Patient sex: M
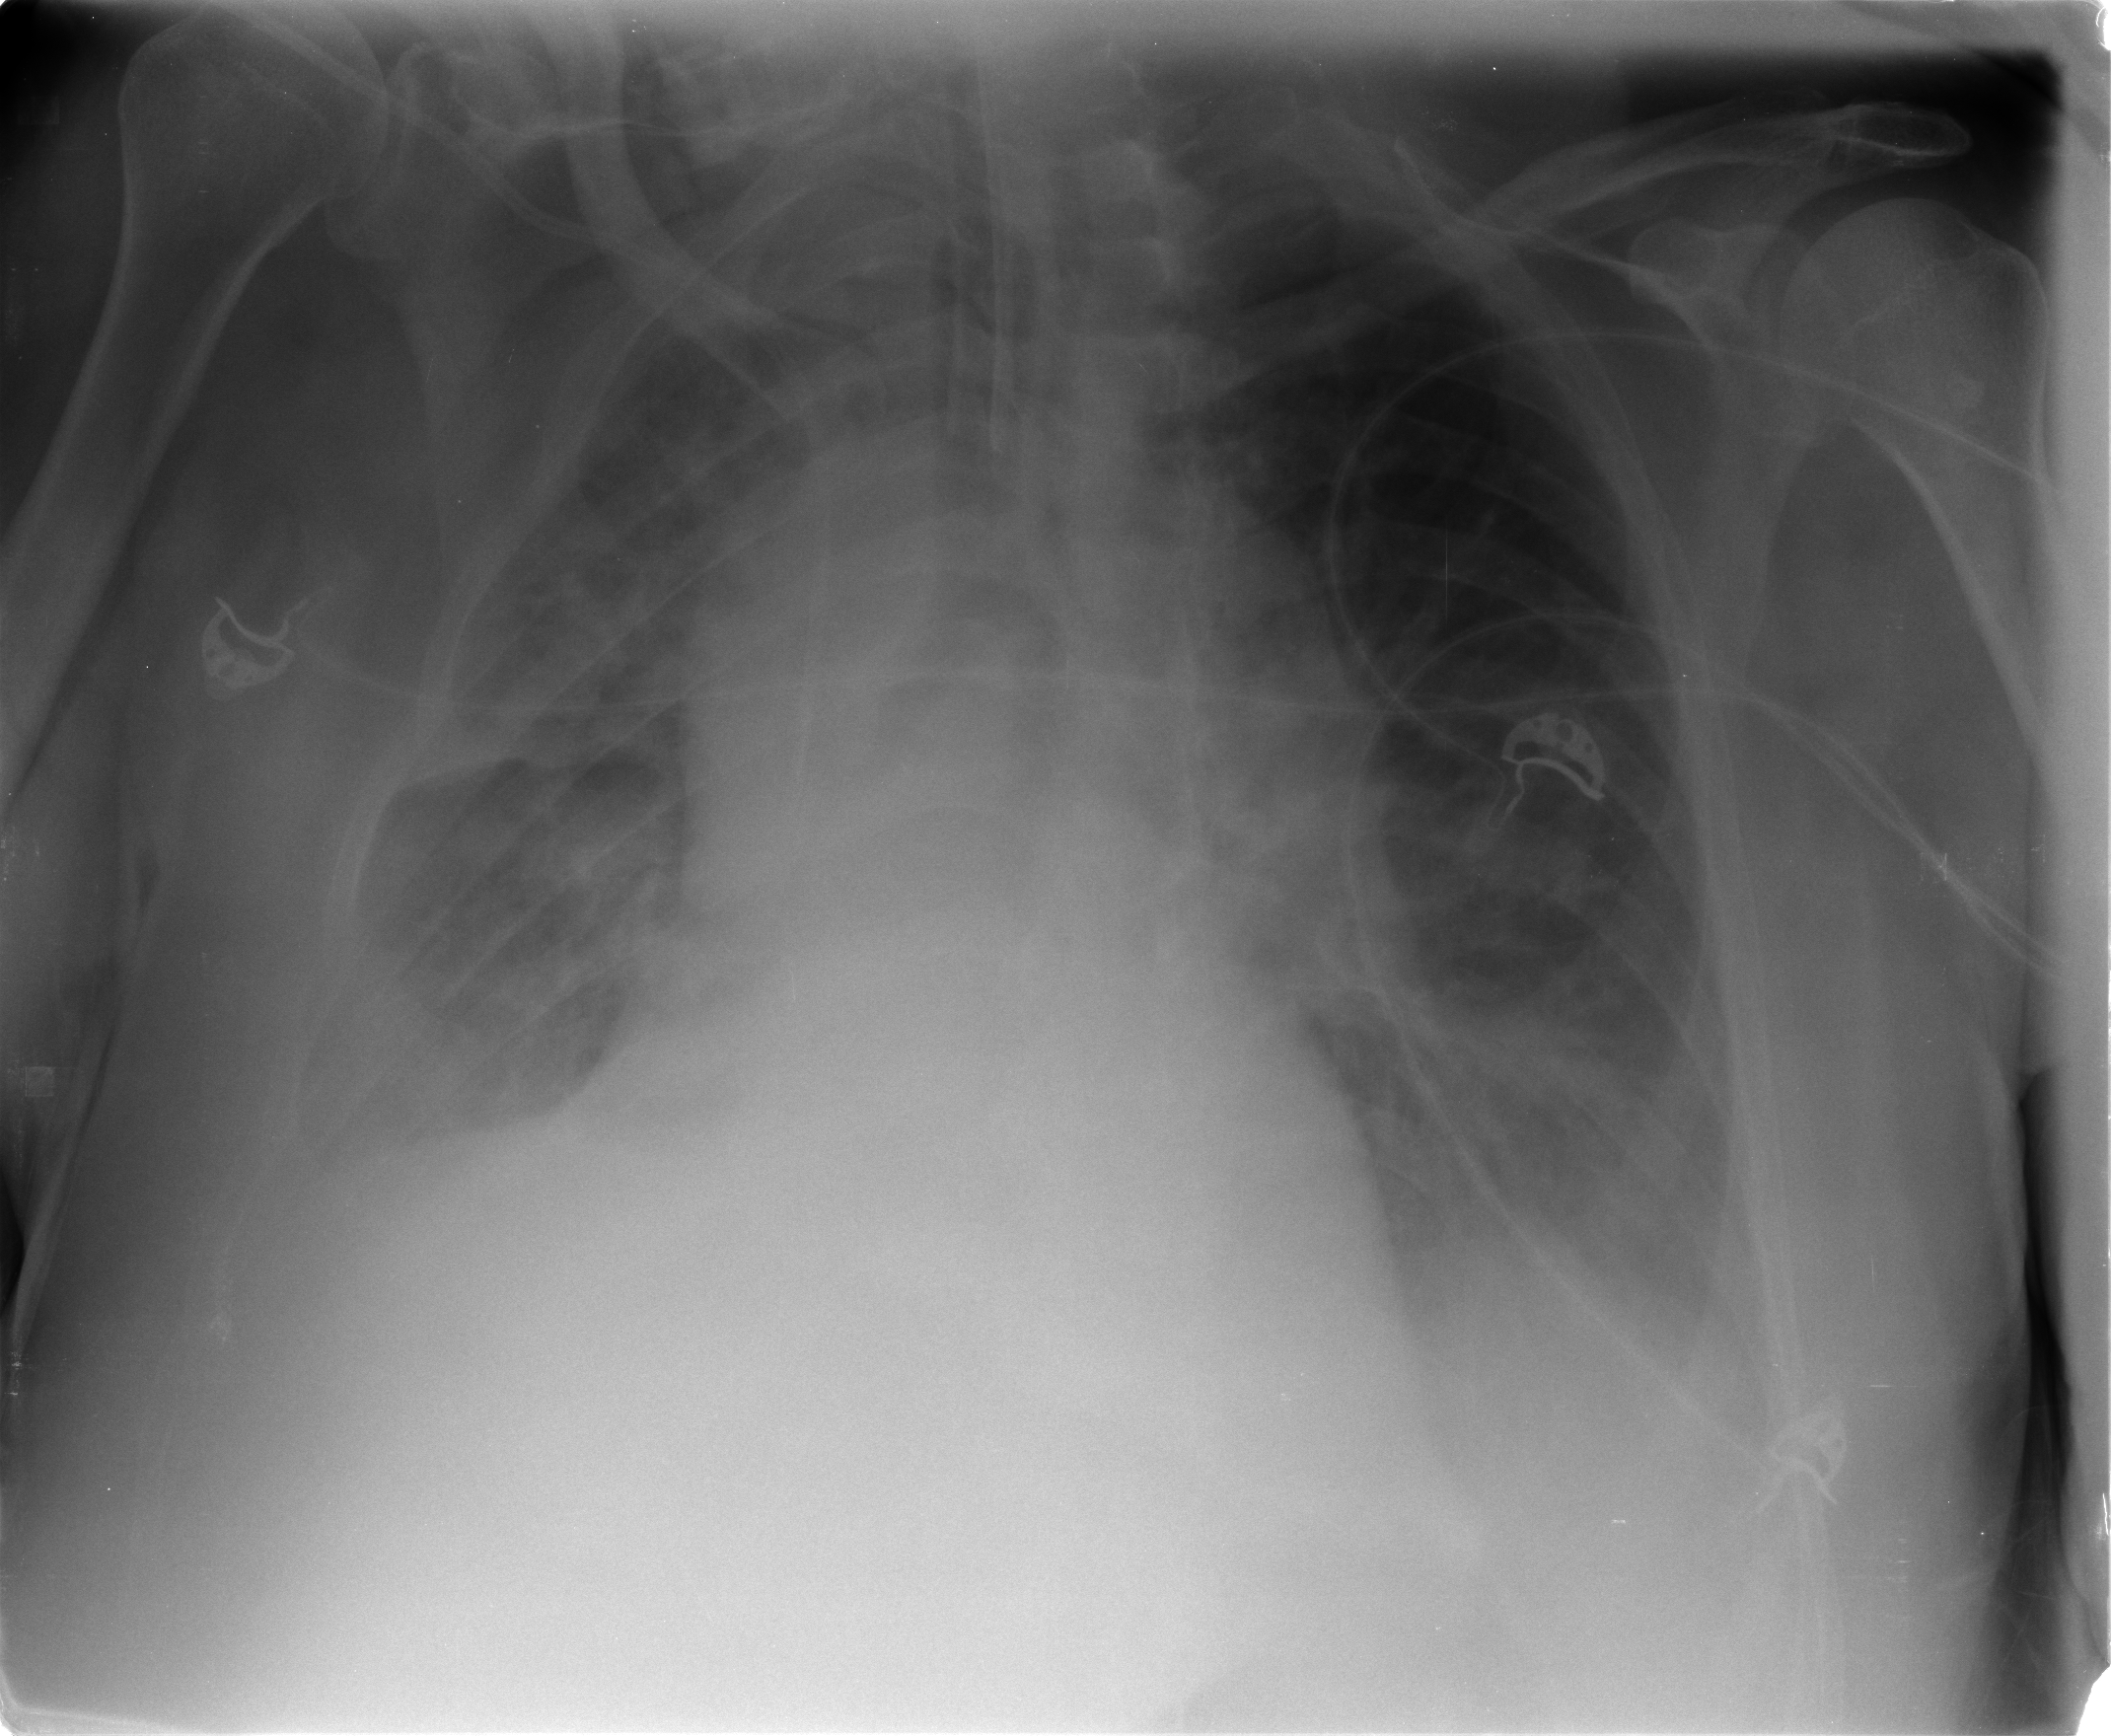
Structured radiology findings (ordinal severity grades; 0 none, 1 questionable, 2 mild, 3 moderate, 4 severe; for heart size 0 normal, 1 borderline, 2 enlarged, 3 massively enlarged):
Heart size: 2
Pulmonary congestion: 2
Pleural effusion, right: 2
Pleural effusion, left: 2
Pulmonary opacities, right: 2
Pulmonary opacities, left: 1
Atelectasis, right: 3
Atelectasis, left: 2